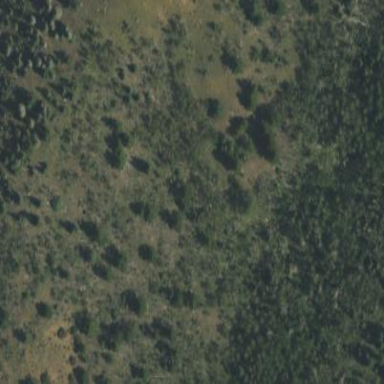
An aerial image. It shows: Forest area with mix of tree types. The trees have mixed leaf cycle.